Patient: sex M, age 69
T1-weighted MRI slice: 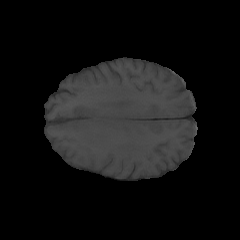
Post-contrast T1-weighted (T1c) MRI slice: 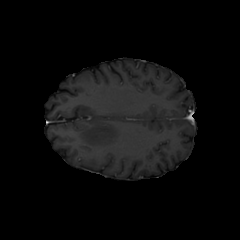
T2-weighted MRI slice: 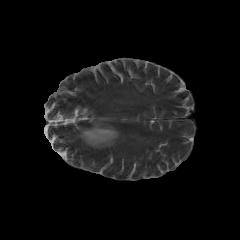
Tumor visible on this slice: yes
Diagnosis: Glioblastoma, IDH-wildtype
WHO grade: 4